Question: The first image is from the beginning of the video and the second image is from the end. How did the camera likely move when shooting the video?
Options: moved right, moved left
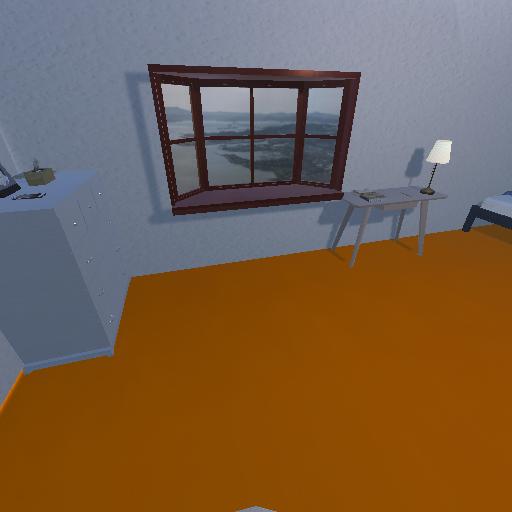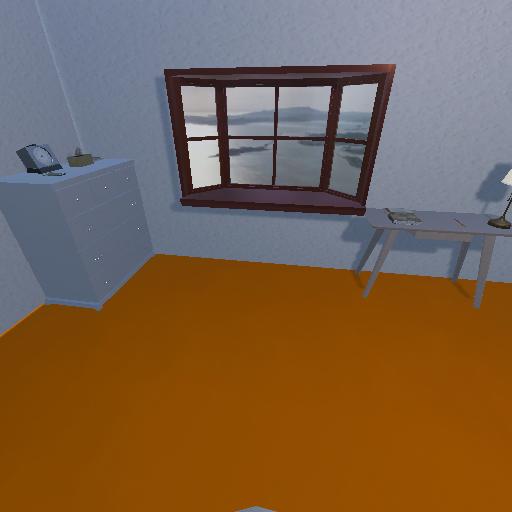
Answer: moved right